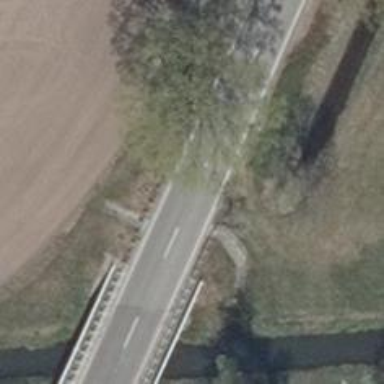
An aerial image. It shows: Secondary road on asphalt bridge.